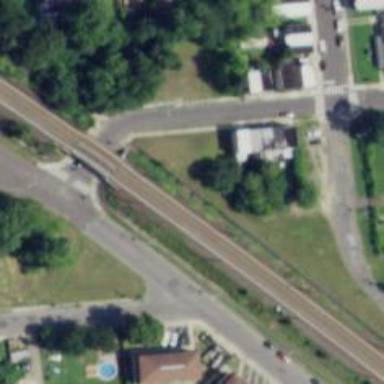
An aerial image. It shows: Railway embankment with electrified rails.